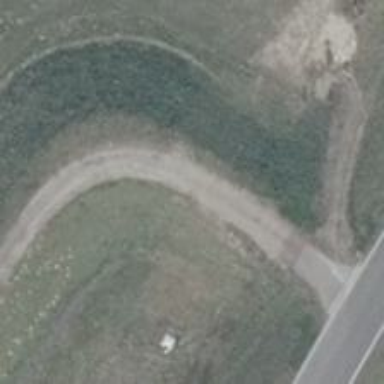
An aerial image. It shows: Track with compacted grade2 surface and embankment.